Here is the raw acceleration-versus-time signal recorded on a bearing housing. Determine the bearing's health state. Answer with exactly one of: normal, inner_race, outer_race, ball.
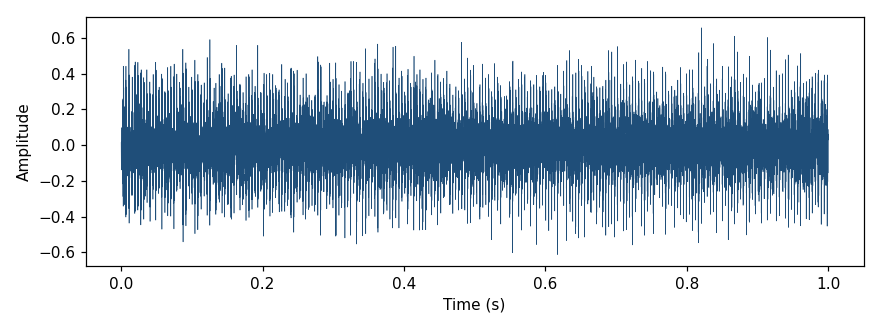
Answer: outer_race